Question: I accidentally added my project to a group, and now I can't remove it from it in xcode 4, any ideas? If I drag it out, it asks me to create a workspace...

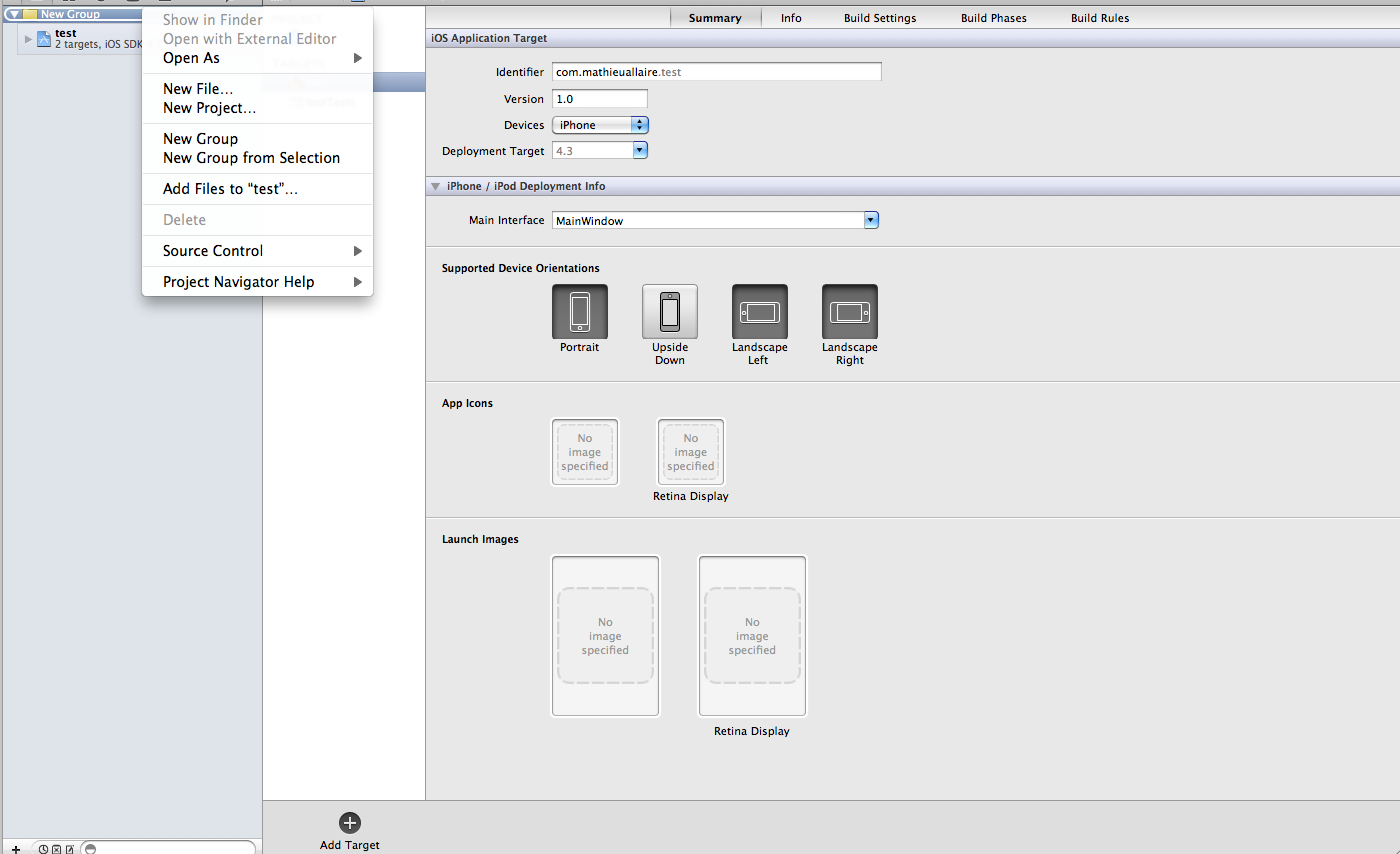
Answer: This is a project without a workspace?
Close Xcode. Back up the .xcodeproj, then right click the original and . Inisde, you'll see a file called . This is a workspace created by Xcode when a project is open without a xcworkspace, and it contains this grouping information.
Move this to the trash and reopen the project in Xcode; it will generate a new, default project.xcworkspace without the grouping.